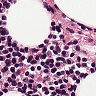
Metastatic tissue present: no